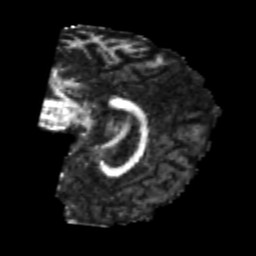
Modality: FA
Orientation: sagittal
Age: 26
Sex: male
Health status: healthy
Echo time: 0.074 s